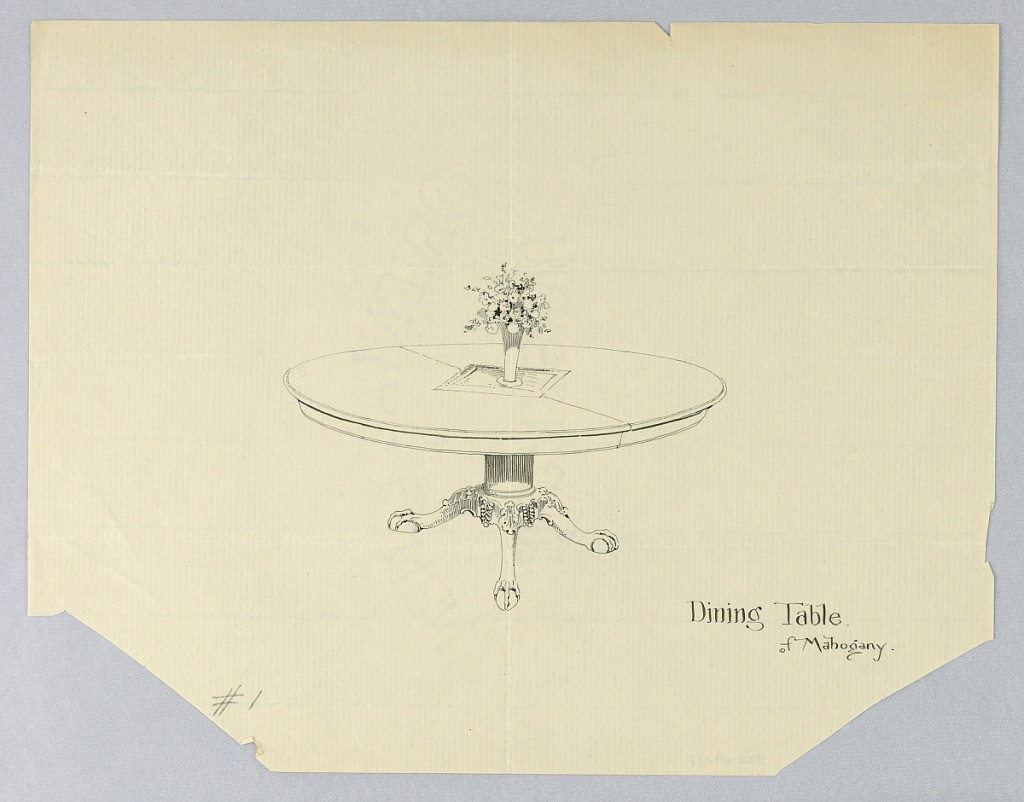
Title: Design for a Dining Table of Mahogany with a Flower Vase
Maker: A.N. Davenport Co.
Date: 1900–05
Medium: Pen and black ink on thin, cream paper
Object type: Drawing
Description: Round molded table with dividing stretcher center raised on columnar support over elaborately carved molded base; 4 carved ball-and-claw feet; at center, vase with bouquet on doily.